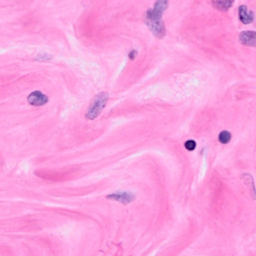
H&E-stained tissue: Breast